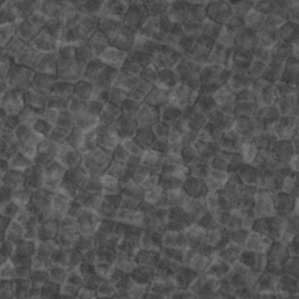
Label: non_frost